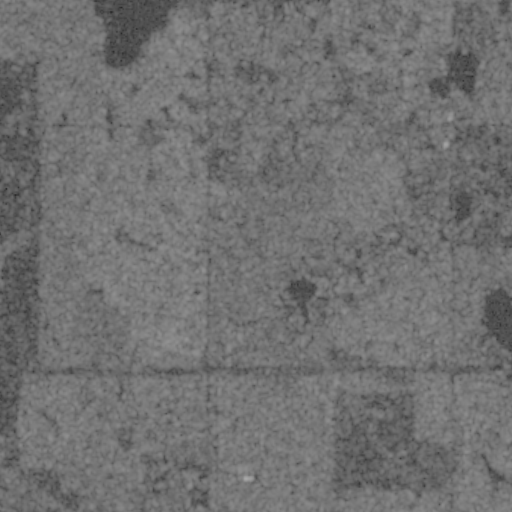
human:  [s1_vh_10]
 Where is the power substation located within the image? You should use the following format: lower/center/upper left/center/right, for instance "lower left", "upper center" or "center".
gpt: The power substation is located in the lower center of the image.
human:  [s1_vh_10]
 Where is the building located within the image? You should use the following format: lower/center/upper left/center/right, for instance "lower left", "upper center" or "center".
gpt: The building is located in the lower left of the image.
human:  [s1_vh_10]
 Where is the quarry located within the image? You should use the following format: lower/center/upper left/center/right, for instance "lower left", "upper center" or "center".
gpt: There is no quarry in the image.

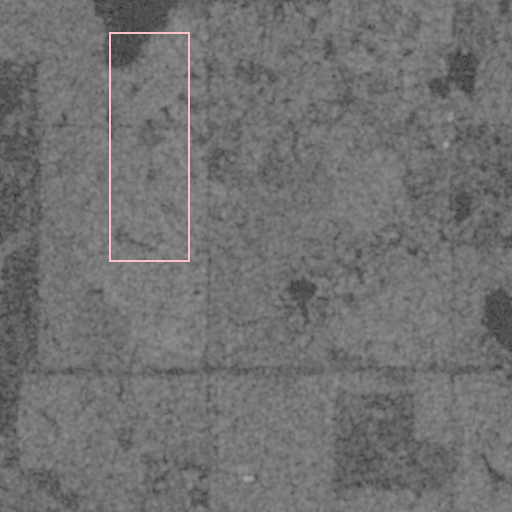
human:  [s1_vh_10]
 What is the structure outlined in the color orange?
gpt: There is no orange outline.
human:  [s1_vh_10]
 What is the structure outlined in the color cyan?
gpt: There is no structure outlined in cyan.